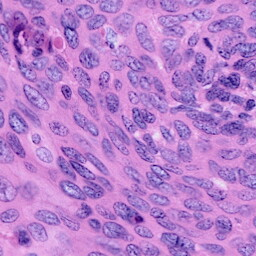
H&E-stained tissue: Cervix